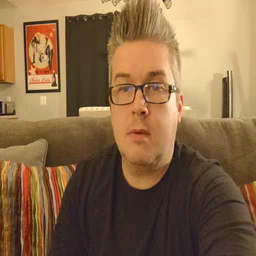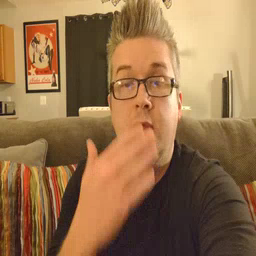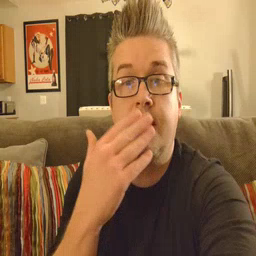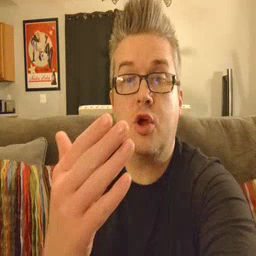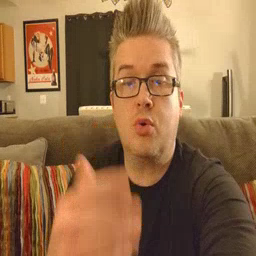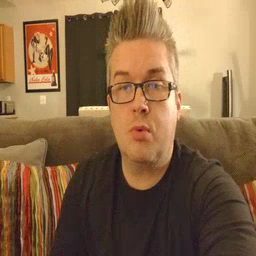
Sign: thankyou